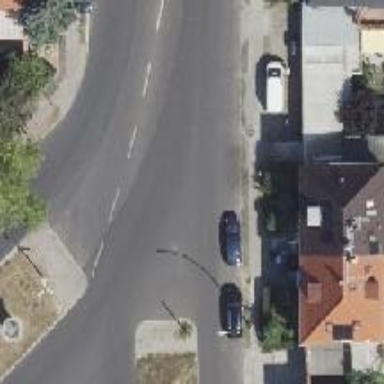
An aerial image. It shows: Residential road with asphalt surface. It is dual carriageway without sidewalks.